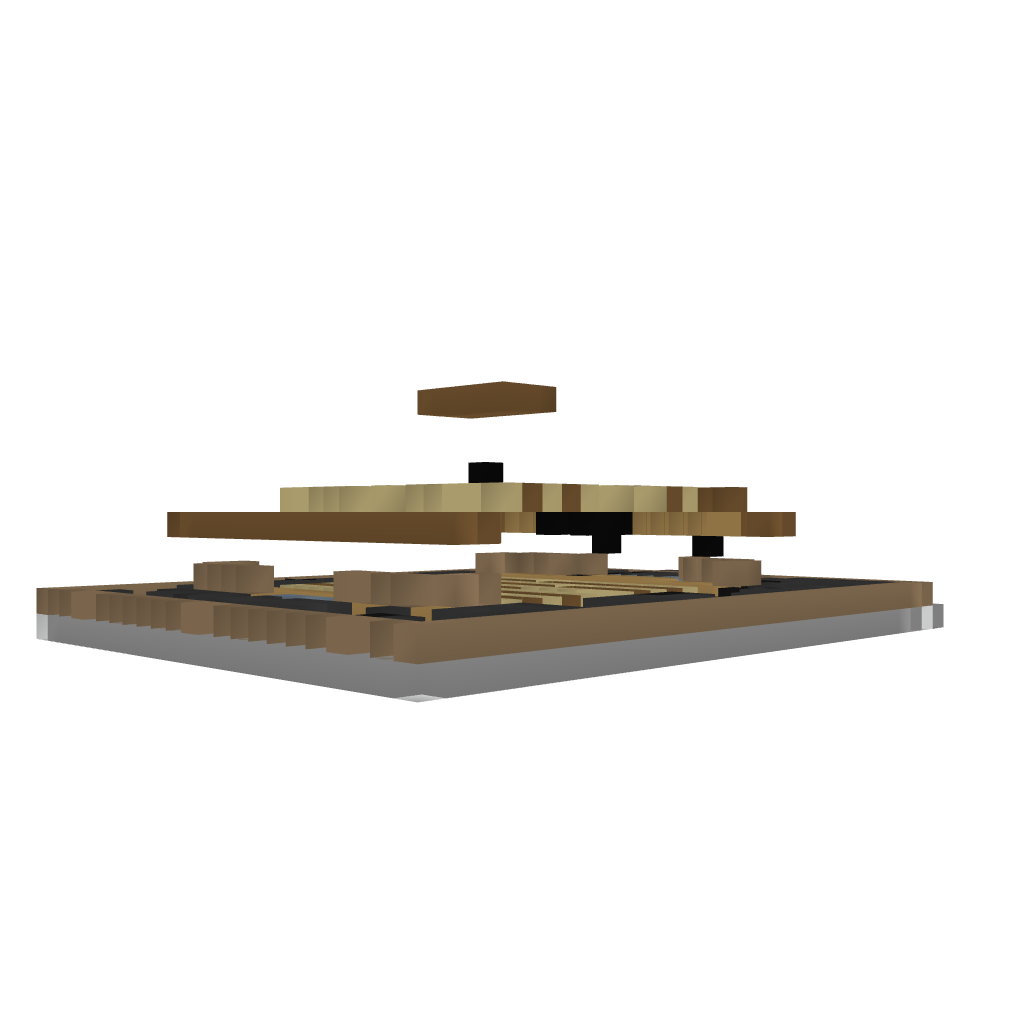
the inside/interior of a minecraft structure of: Cottage